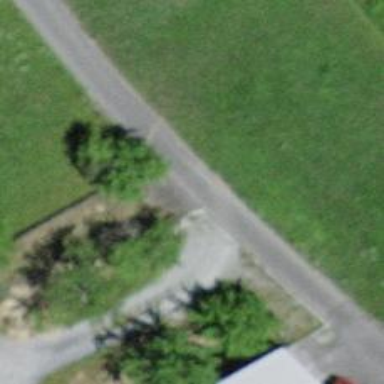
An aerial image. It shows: Paved service road.